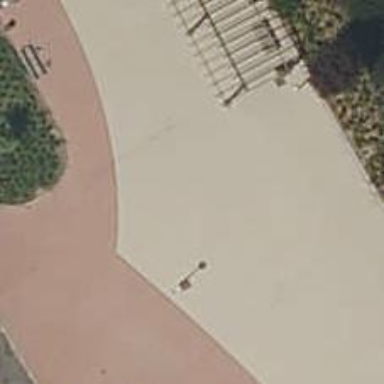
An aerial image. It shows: Pedestrian road with paving stones.